Question: I want to set a Style for 'PopupMenu' unfortunately I'm facing with a strange issue if I try to disable ActionBar and Title in Holo with
'''
<style name="MyTheme" parent="android:Theme.Holo.Light">
<item name="android:windowActionBar">false</item>
<item name="android:windowNoTitle">true</item>
<style>
'''
same result if I use directly 'Theme.NotitleBar'rather than Holo
All my popup menu appears in this way in devices with ICS or JellyBean

And I cannot change background and font colors using styles.xml
I have noticed that this bug happens if I add the menu in this way
'''
OnClickListener showMenu= new OnClickListener() {
public void onClick(View v) {
PopupMenu popup = new PopupMenu(getBaseContext(), v);
popup.getMenuInflater().inflate(R.my_menu,
popup.getMenu());
popup.setOnMenuItemClickListener(new OnMenuItemClickListener() {
@Override
public boolean onMenuItemClick(MenuItem item) {
switch (item.getItemId()) {
....
}
return true;
}
});
/** Showing the popup menu */
popup.show();
}
};
'''
But not if I don't use inflater and add manually only via code the menu entries.
How could I solve this problem? Is there any other solution?
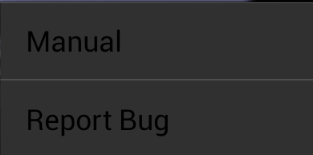
Answer: Mind you the popover is only available after target API 11 or more.
For easier usage, i always set targetsdkversion and project build target as the same and above 11 (though they need not strictly be the same).
targetsdkversion - manifest.xml
'''
<uses-sdk android:minSdkVersion="8" />
<uses-sdk android:targetSdkVersion="16"/>
'''
Project build target
'''
Right click on the project -> properties -> android ->project build target (4.1)
'''
Also, instead of editing res/values/styles.xml , try changing res/values-v11/styles.xml:
res/values/styles.xml
'''
<?xml version="1.0" encoding="utf-8"?>
<resources>
<style name="MainTheme" parent="@android:style/Theme.Light.NoTitleBar">
*Your style definitions for versions targeting < API version 11*
</style>
</resources>
'''
res/values-v11/styles.xml:
'''
<?xml version="1.0" encoding="utf-8"?>
<resources>
<style name="MainTheme" parent="@android:style/Theme.Holo">
*your style definitions for the popup menu within versions 11-14*
<item name="android:popupMenuStyle">...</item>
<item name="android:popupAnimationStyle">...</item>
<item name="android:popupBackground">...</item>
</style>
</resources>
'''